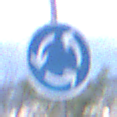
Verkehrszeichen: Kreisverkehr
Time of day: SunriseSunset
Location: Outdoor (Urban)
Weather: PartlyCloudy
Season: NotSpecified
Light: Natural